Field crop: maize
Growth stage: 2
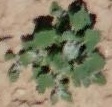
Species: chenopodium